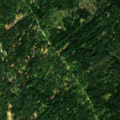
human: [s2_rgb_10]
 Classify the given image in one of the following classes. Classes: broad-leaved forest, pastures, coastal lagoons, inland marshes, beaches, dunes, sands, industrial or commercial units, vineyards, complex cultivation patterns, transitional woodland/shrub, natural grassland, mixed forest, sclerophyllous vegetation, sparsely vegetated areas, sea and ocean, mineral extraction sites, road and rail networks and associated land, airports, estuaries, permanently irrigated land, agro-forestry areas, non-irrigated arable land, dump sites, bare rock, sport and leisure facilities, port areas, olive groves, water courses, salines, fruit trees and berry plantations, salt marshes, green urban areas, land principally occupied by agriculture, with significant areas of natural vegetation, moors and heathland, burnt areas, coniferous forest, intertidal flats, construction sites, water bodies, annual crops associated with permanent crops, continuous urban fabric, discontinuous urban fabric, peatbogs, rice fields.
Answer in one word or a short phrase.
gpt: coniferous forest